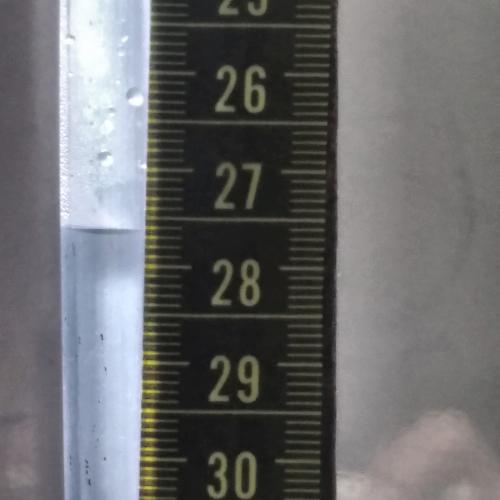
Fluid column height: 27.6 cm